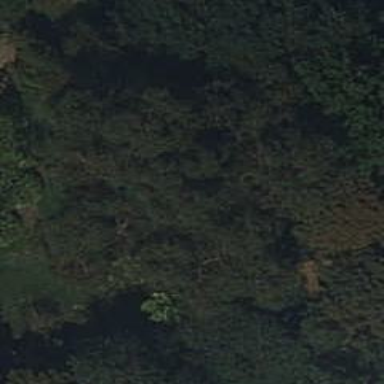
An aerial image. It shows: Natural monument featuring evergreen broadleaved tree.